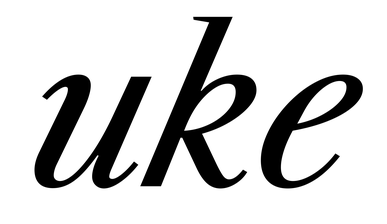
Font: LibreCaslonText-Italic_Italic